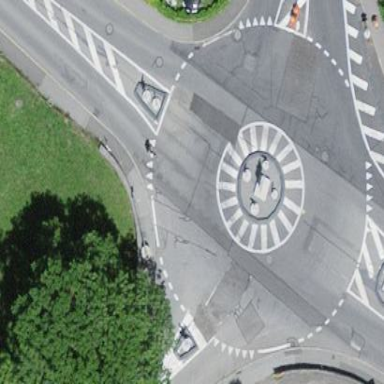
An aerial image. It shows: Asphalt road that is secondary route leading to roundabout.